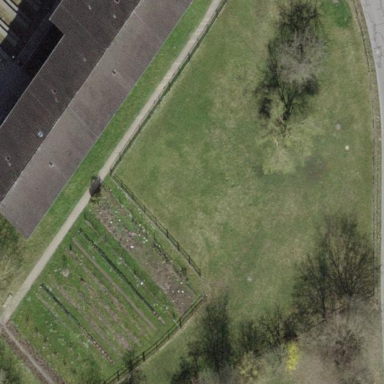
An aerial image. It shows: Garden that is leisure land.